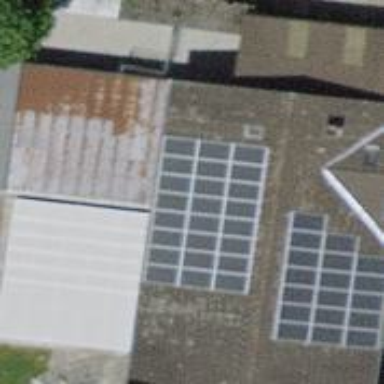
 consisting of solar photovoltaic panels."